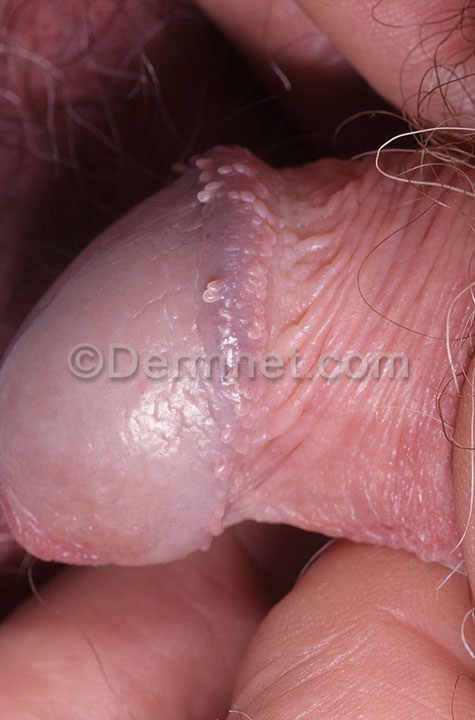
Disease: Herpes HPV and other STDs Photos